Question: I have the following code:
'''
<?php
include('Connection.php');
$query = $conn->prepare("SELECT DISTINCT c.movieName, c.castName, c.movieImdbId, f.year, f.posterLink FROM cast_movie as c JOIN film_info as f ON c.ImdbId = f.ImdbId WHERE c.castName = :q");
$query->execute(array(':q' => $searchText ));
while($row = $query->fetch(PDO::FETCH_ASSOC)):
?>
<tr>
<td><a href="http://www.imdb.com/title/<?php echo urlencode($row['ImdbId']); ?>"><?php echo $row['movieName']; ?></a></td>
<td><a href="#" id="add">Add to list</a>
</tr>
<?php
endwhile;
?>
<script type="text/javascript">
$('#add').on('click', function (e) {
var selectedOpts = "<?php echo $row['movieName']; ?>";
var obj = {
"movie_name":selectedOpts,
"movie_info": ""
};
parent.window.opener.addToBasket(selectedOpts); //addToBasket is a function that add selected movies to the basket.
});
</script>
'''
## My question:
When I click on "add to list" link, it add Nothing to the basket (I mean, the function addToBasket works fine, but the value of "selected" is null..
Could someone kindly let me know how should I use '<?php echo $row['movieName'];' inside my javascript code? I know I have to put it between "", but I think there should be another problem.. (maybe because this row is not known in javascript code, but I have no idea how to fix it..)
I add also this image to clarify the problem:

Thanks in advance,
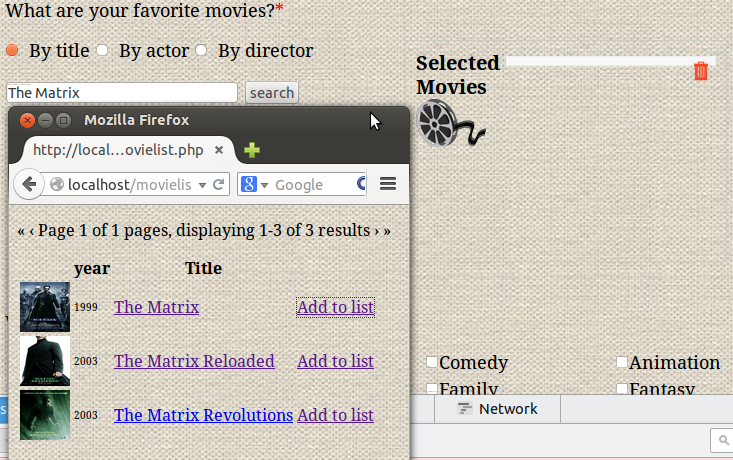
Answer: Not tested code, but this should work for you :)
'''
<?php
include('Connection.php');
$query = $conn->prepare("SELECT DISTINCT c.movieName, c.castName, c.movieImdbId, f.year, f.posterLink FROM cast_movie as c JOIN film_info as f ON c.ImdbId = f.ImdbId WHERE c.castName = :q");
$query->execute(array(':q' => $searchText ));
while($row = $query->fetch(PDO::FETCH_ASSOC)):
?>
<tr>
<td><a href="http://www.imdb.com/title/<?php echo urlencode($row['ImdbId']); ?>"><?php echo $row['movieName']; ?></a></td>
<td><a href="javascript:addmovie('<?php echo $row['movieName']; ?>')" id="add">Add to list</a>
</tr>
<?php
endwhile;
?>
<script type="text/javascript">
function addmovie(movieName) {
var obj = {
"movie_name":movieName,
"movie_info": ""
};
parent.window.opener.addToBasket(obj); //addToBasket is a function that add selected movies to the basket.
}
</script>
'''